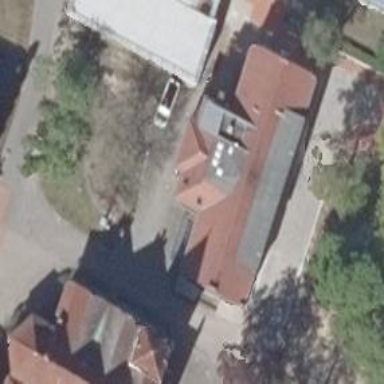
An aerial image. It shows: Historic hospital building with gabled roof shape.